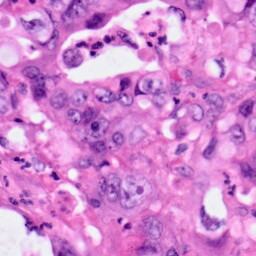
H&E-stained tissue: Pancreatic